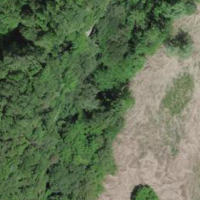
EUNIS habitat code: 53
Species observed at this site:
Lamium galeobdolon